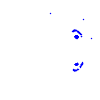
Particle: pion